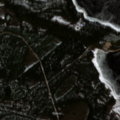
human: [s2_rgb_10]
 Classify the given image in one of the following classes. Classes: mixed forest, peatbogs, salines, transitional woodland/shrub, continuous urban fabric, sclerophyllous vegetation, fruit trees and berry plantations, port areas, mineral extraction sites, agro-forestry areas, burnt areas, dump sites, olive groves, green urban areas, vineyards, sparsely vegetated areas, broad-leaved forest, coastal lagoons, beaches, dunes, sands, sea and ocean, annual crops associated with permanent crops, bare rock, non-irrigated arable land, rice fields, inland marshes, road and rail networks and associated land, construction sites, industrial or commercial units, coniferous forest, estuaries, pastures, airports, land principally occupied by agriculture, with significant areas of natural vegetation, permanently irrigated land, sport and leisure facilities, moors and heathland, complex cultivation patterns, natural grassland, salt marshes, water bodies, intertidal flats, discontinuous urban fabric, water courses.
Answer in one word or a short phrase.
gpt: coniferous forest, water bodies